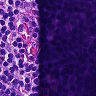
Metastatic tissue present: no